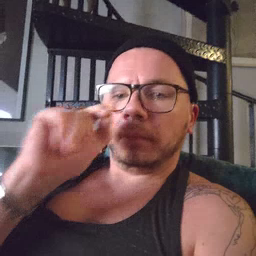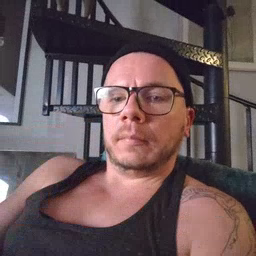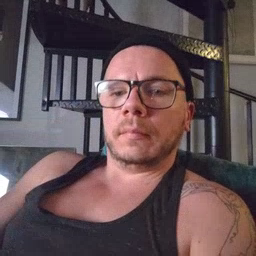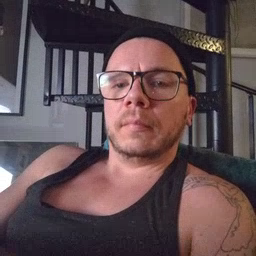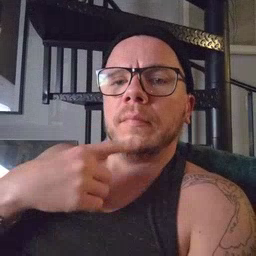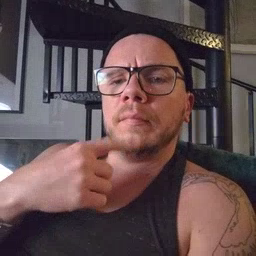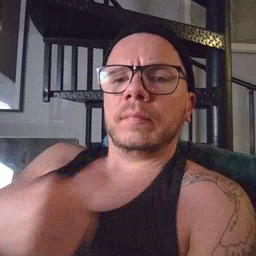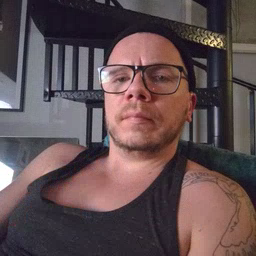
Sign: red